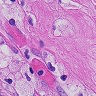
Metastatic tissue present: yes